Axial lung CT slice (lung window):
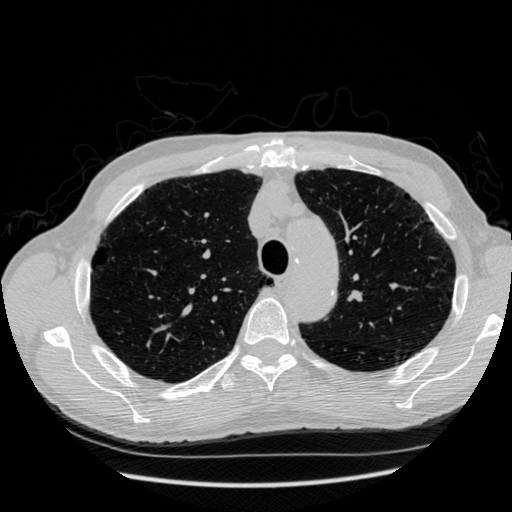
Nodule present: no